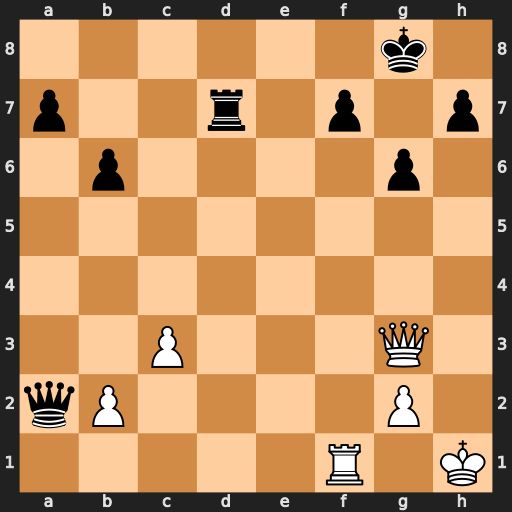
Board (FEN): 6k1/p2r1p1p/1p4p1/8/8/2P3Q1/qP4P1/5R1K
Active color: w
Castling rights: -
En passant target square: -
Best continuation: Qb8+ Kg7 Qe5+